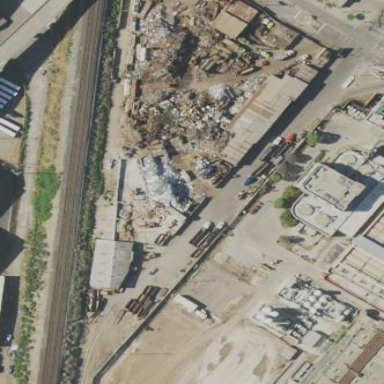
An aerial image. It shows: Recycling center with scrap metal recycling facilities.